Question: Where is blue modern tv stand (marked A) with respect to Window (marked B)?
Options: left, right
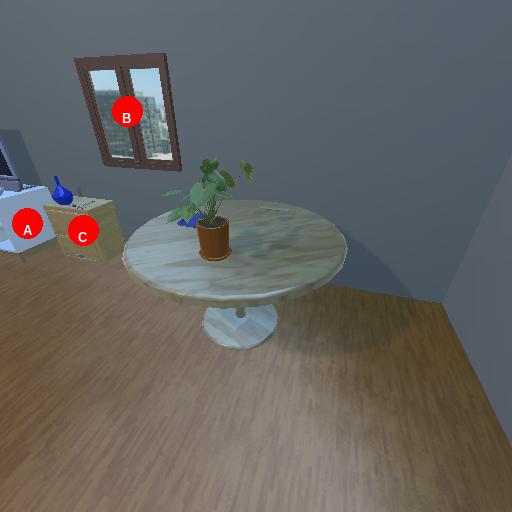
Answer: left